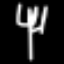
Label: fork